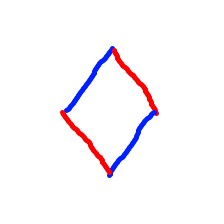
Shape: rhombus